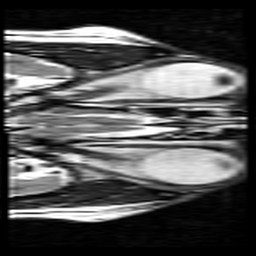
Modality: T2w
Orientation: axial
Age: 40
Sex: female
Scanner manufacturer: siemens
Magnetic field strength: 3 T
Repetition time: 7 s
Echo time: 0.085 s